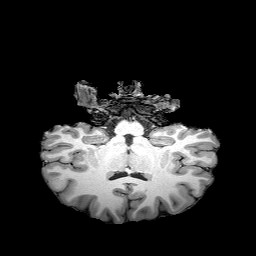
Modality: T1w
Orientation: sagittal
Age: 19
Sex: female
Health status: healthy